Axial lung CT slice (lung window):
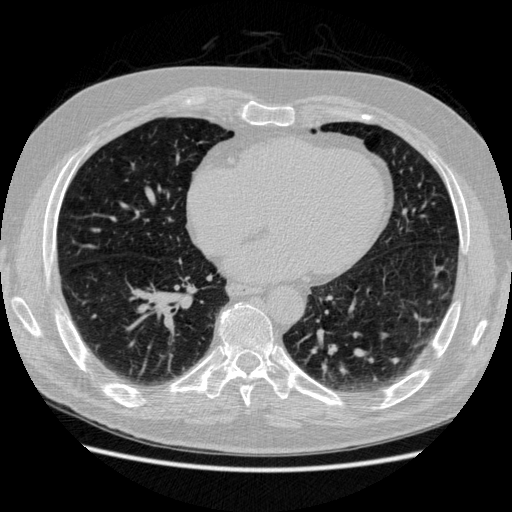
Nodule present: no